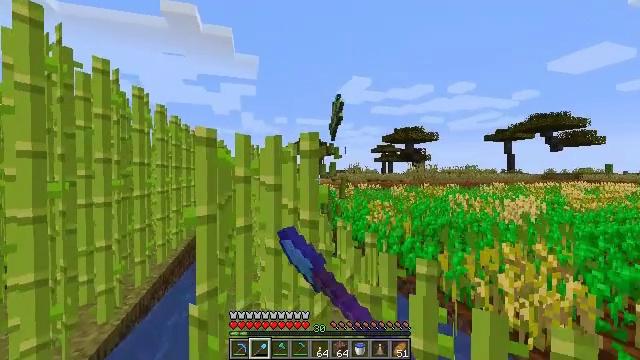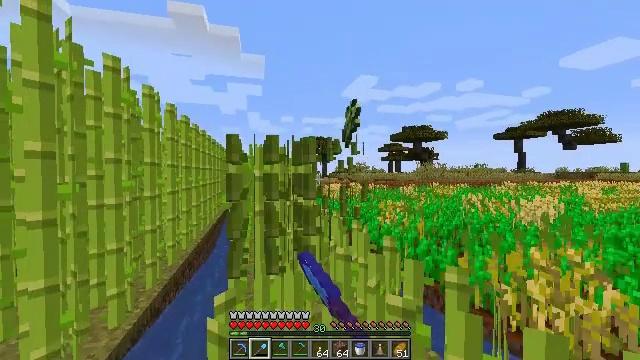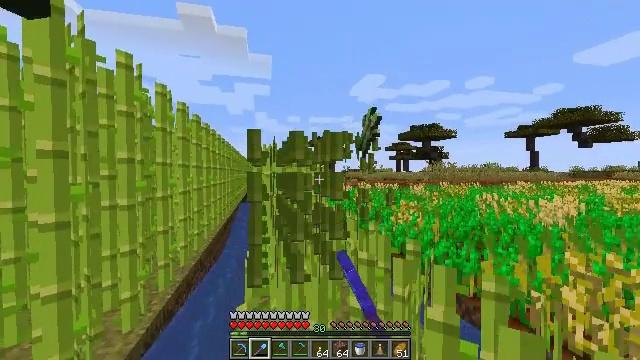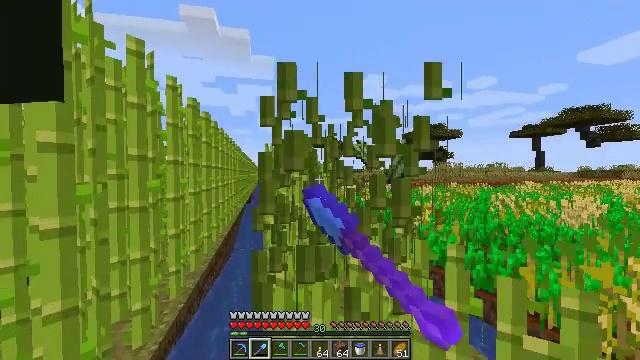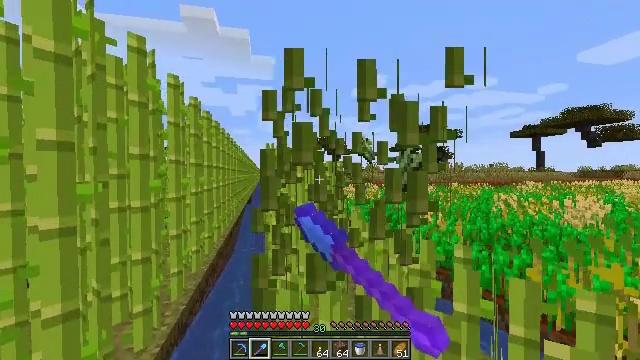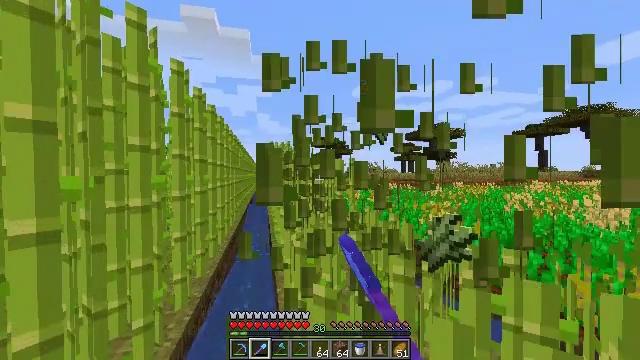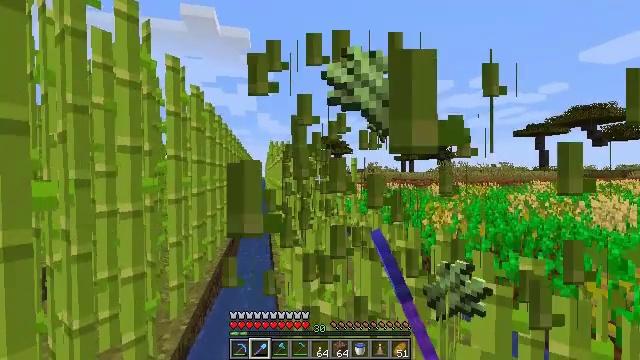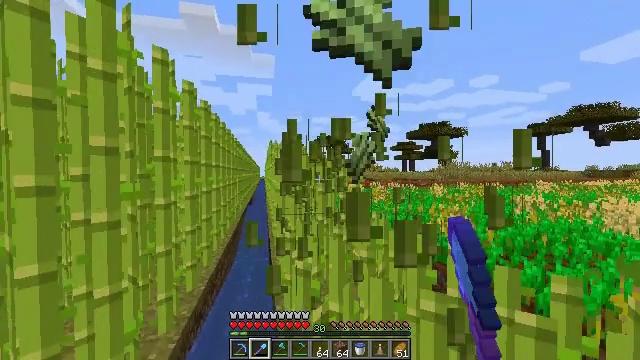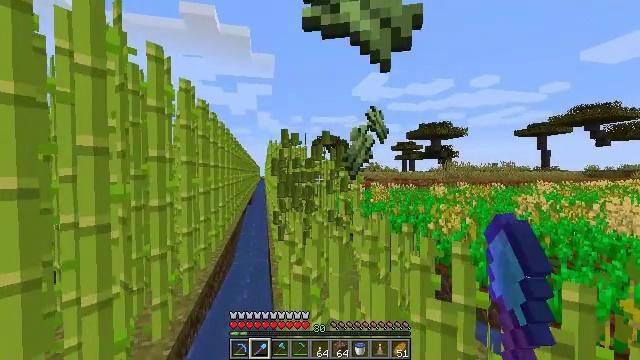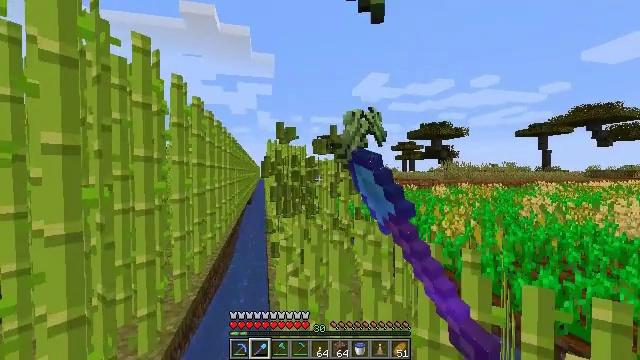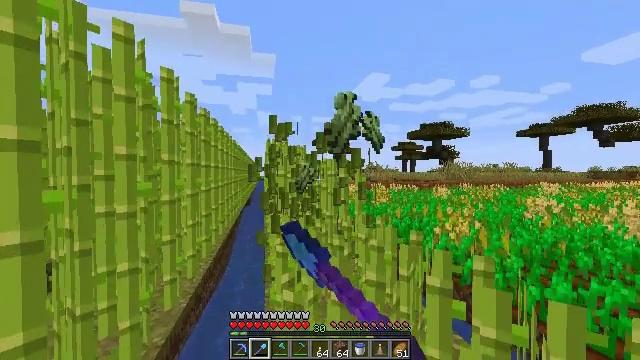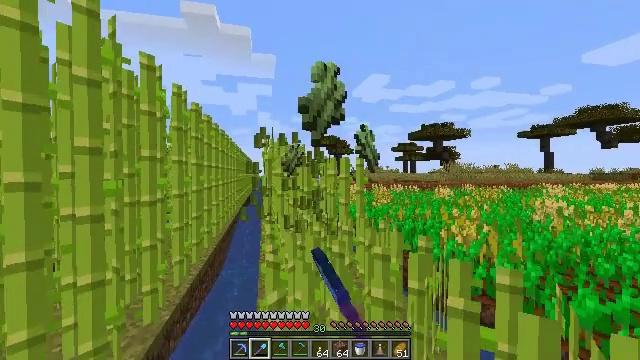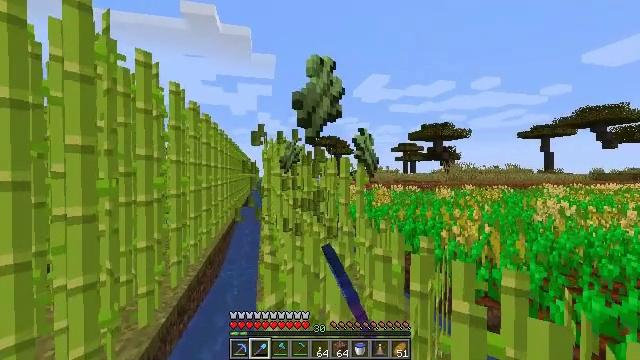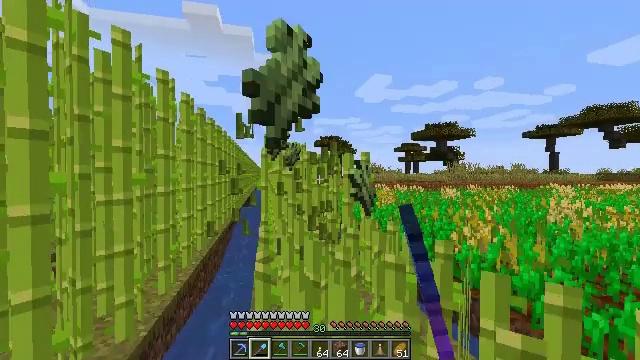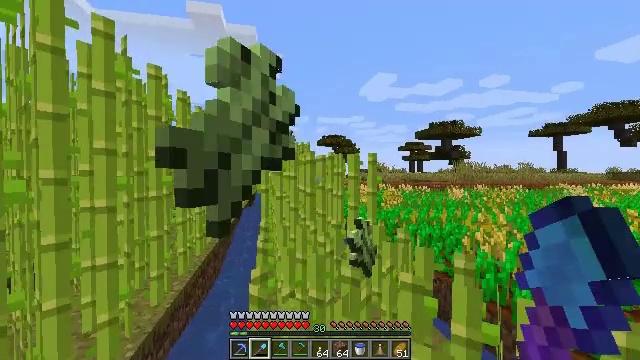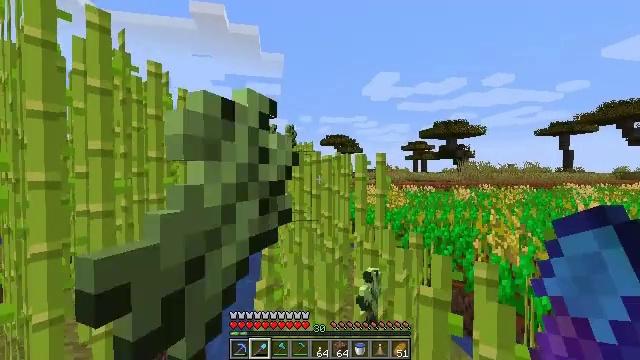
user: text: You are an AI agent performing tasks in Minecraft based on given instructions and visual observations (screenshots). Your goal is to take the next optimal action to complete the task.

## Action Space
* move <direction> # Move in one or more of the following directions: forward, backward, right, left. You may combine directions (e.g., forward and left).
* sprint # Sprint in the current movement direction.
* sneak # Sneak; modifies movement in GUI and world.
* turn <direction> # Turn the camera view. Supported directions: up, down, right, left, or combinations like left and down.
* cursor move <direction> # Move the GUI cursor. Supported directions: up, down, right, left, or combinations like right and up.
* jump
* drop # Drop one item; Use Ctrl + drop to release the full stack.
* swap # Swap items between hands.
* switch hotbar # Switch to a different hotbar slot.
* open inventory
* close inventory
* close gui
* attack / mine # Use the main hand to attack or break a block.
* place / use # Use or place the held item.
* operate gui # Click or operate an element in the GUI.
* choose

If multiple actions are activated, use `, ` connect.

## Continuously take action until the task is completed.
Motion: motion action
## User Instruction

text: Cut down the sugar cane stalks.
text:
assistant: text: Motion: move forward and move left, turn left, attack / mine
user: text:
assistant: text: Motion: move forward and move left, turn left, attack / mine
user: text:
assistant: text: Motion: move forward and move left, attack / mine
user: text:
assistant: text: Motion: move forward and move left, attack / mine
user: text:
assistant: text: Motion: move forward, attack / mine
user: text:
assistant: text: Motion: move forward, attack / mine
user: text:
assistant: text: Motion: move forward, attack / mine
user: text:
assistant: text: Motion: move forward, attack / mine
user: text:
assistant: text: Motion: move forward, attack / mine
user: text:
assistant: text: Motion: move forward, attack / mine
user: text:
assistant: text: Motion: move forward, attack / mine
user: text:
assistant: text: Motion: move forward, attack / mine
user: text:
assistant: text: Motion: move forward, attack / mine
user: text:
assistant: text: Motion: move forward, attack / mine
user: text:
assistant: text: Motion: move forward and move left, attack / mine
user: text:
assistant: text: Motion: move forward and move left, attack / mine
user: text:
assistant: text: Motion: move forward and move left, attack / mine
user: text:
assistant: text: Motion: move forward, attack / mine
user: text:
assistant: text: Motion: move forward, turn right, attack / mine
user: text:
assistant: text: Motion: move forward, turn right, attack / mine
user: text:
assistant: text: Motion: move forward, turn right, attack / mine
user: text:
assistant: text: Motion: move forward, turn right, attack / mine
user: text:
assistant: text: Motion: move forward, attack / mine
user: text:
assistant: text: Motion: move forward, attack / mine
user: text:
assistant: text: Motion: move forward, turn right, attack / mine
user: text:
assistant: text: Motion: move forward, turn right, attack / mine
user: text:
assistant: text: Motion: move forward, turn right, attack / mine
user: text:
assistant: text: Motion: move forward, attack / mine
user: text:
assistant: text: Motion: move forward, attack / mine
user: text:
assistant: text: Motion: move forward, attack / mine